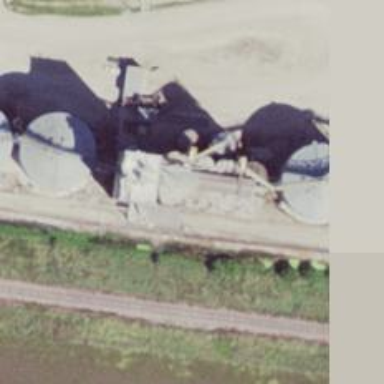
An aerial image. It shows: Silo.